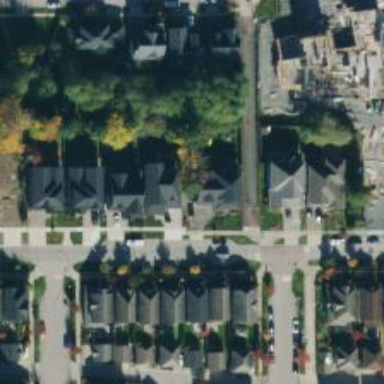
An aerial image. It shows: Asphalt road in residential area.